Aerial crown-view tile of a tropical tree (Barro Colorado Island, Panama), acquired 20250414:
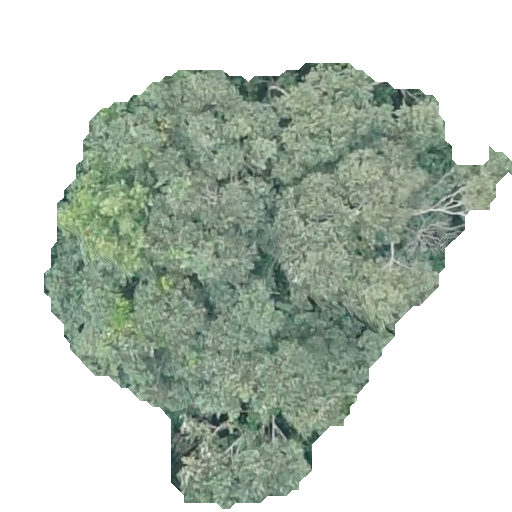
Species: Luehea seemannii
GBIF accepted scientific name: Luehea seemannii
Crown area: 191.622 m²